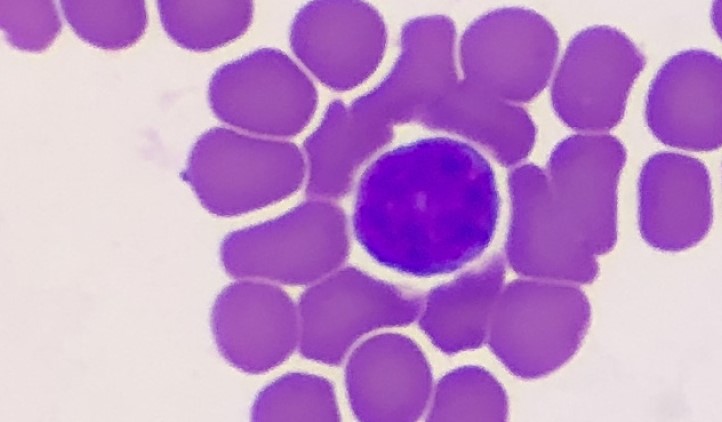
White blood cell type: Lymphocyte